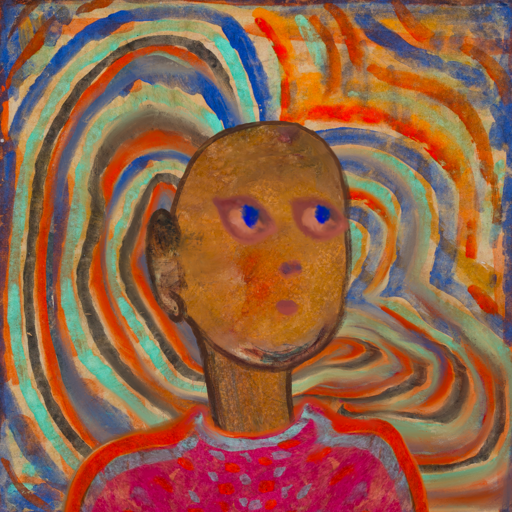
Background: Sisters, Head And Neck Side: Pipe, Face Side: Mother_And_Son_Mother, Bust: Sisters, Hair Side: Blank, Head Accessory: Blank, Second Necklace: Blank, Necklace: Blank, Baby: Blank